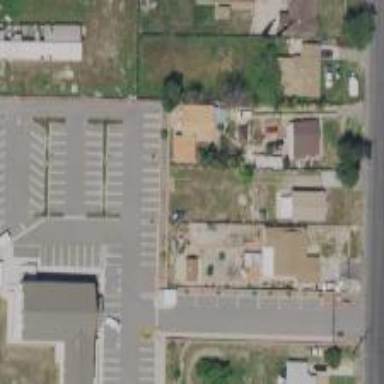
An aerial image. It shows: Parking area.